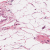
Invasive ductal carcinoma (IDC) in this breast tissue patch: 0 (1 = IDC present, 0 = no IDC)